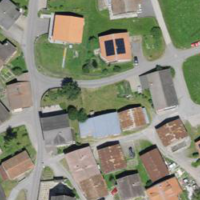
EUNIS habitat code: 54
Species observed at this site:
Passer domesticus